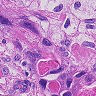
Metastatic tissue present: yes